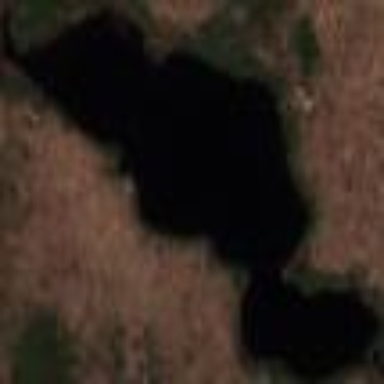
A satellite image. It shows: Beautiful lake surrounded by nature.